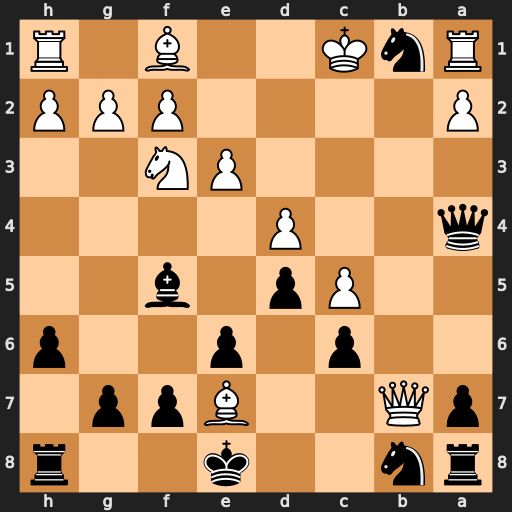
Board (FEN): rn2k2r/pQ2Bpp1/2p1p2p/2Pp1b2/q2P4/4PN2/P4PPP/RnK2B1R
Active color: b
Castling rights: kq
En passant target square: -
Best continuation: Qc2#